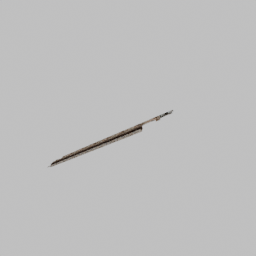
Label: architecture